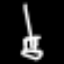
Label: fork